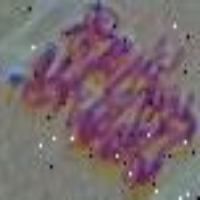
Label: metaphase